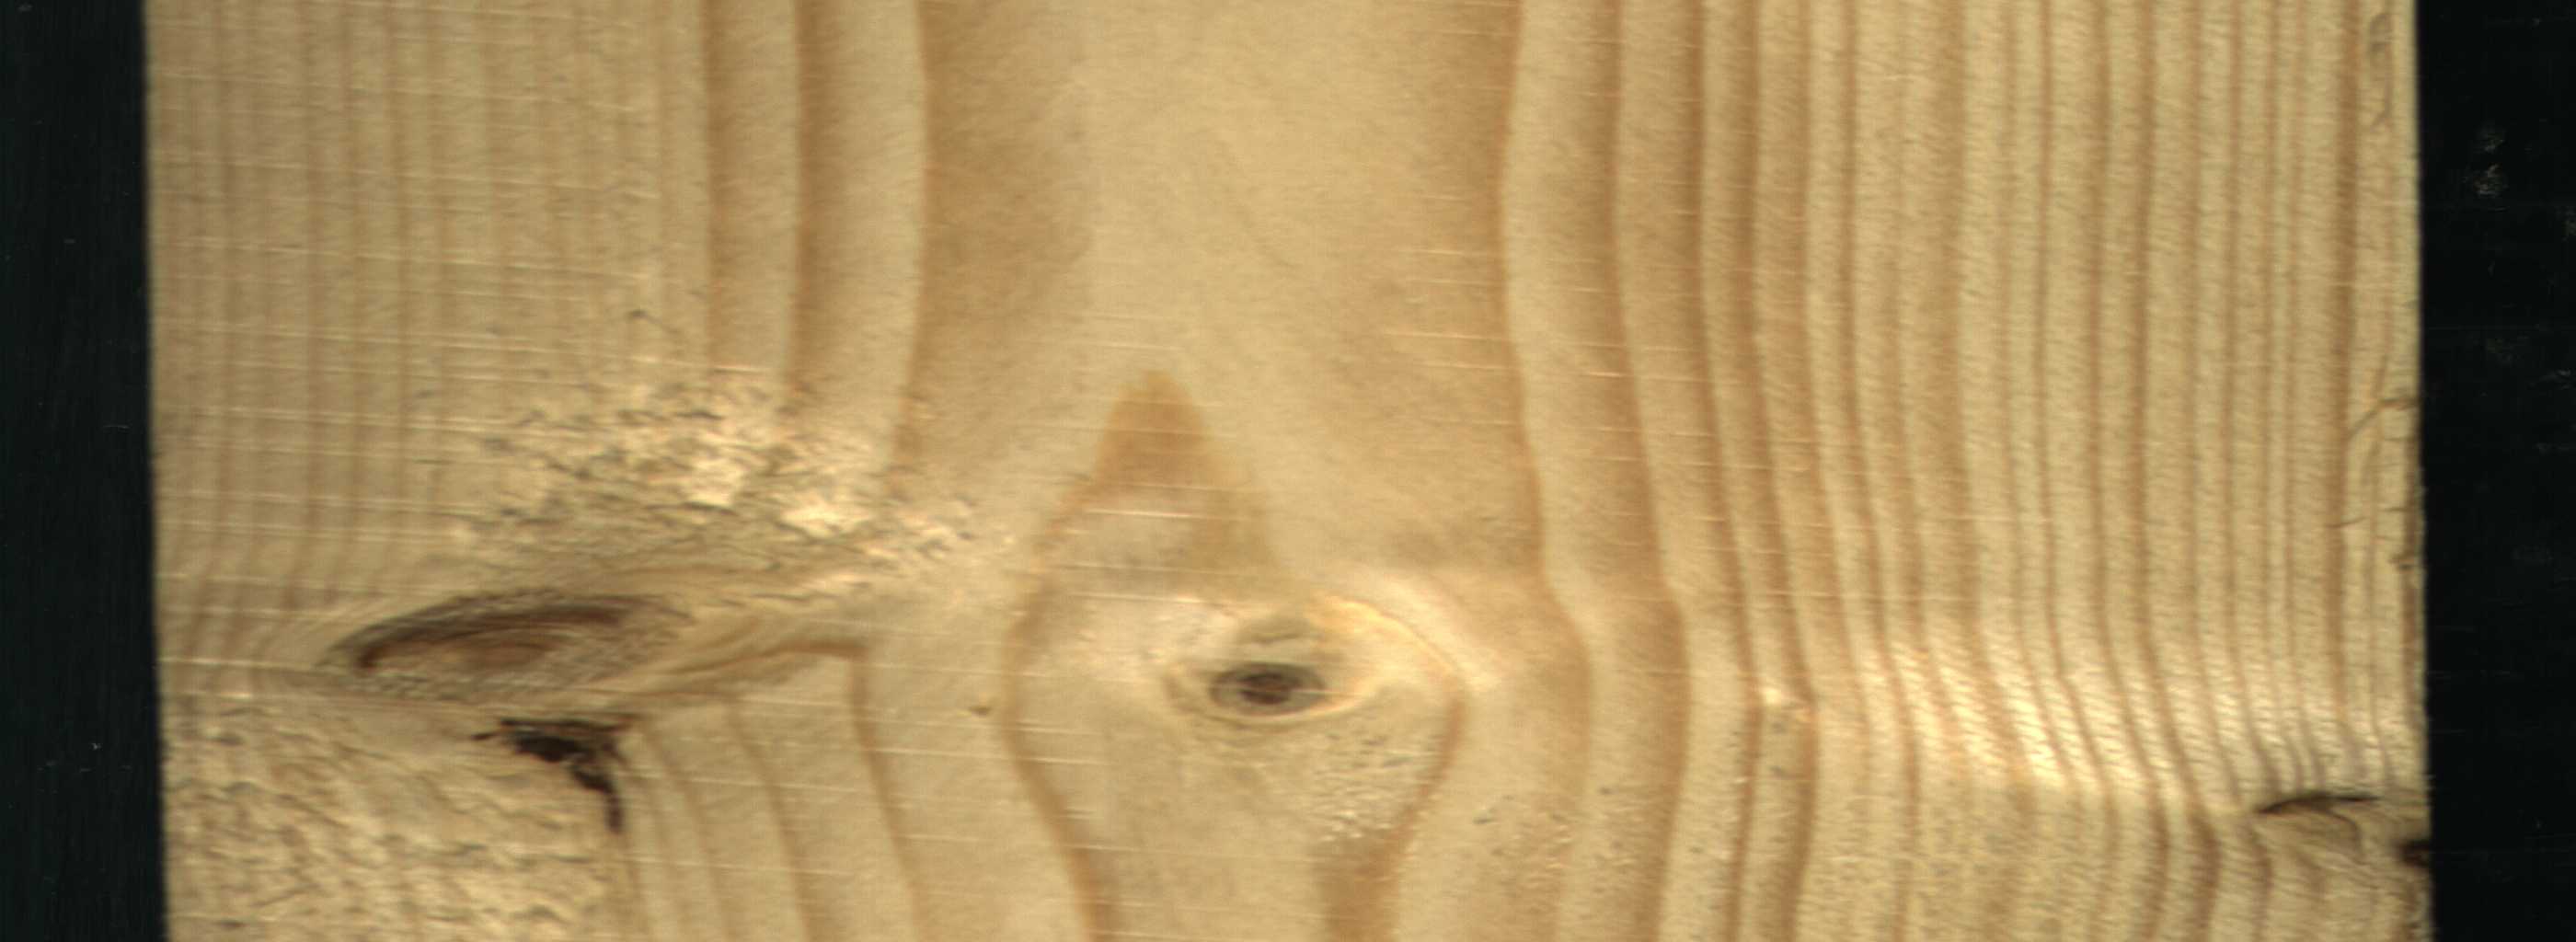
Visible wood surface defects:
Dead_Knot
Dead_Knot
Dead_Knot
Live_Knot
Live_Knot